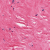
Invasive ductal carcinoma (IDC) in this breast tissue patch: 0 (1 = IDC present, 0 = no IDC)